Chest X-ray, PA view. Patient: 75 years old, sex M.
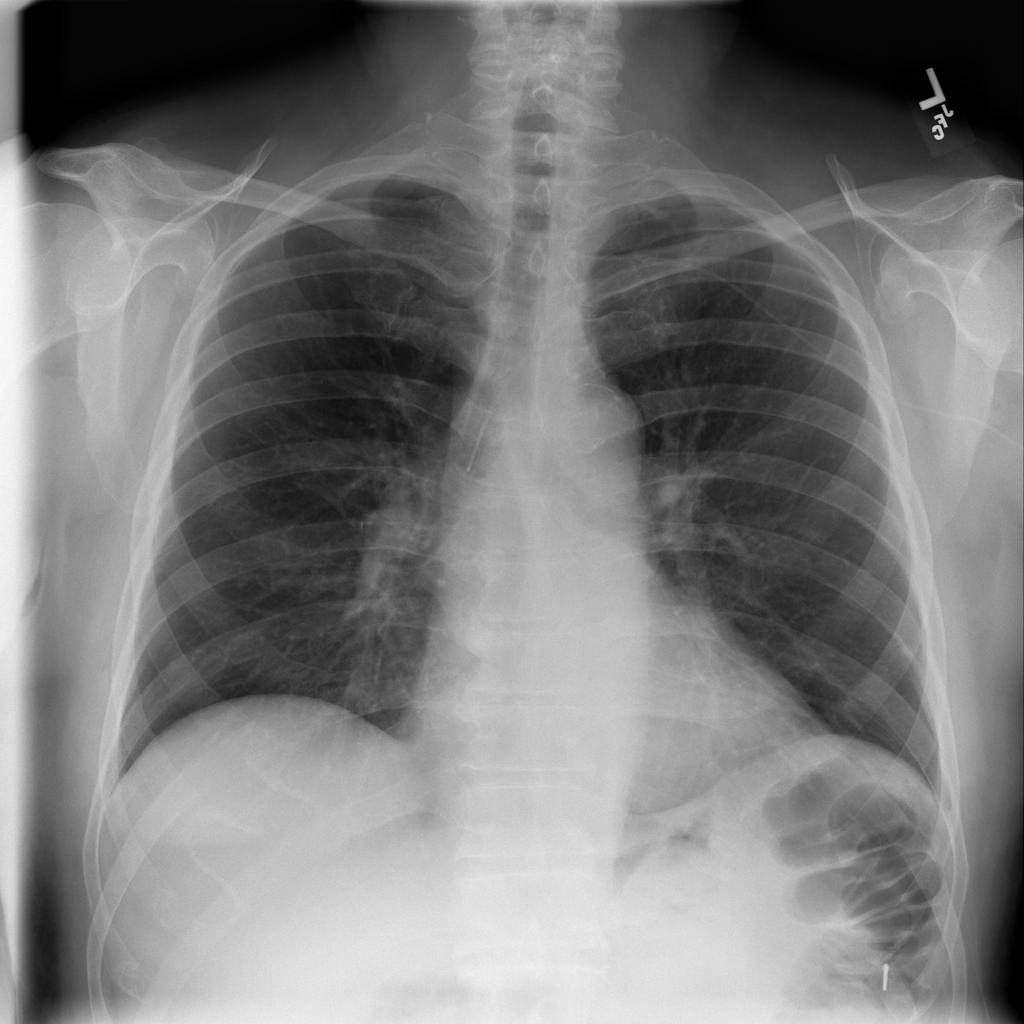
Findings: No Finding